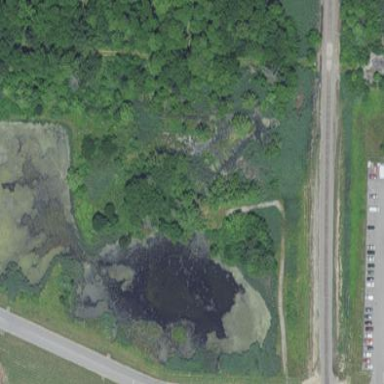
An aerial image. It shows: Pond surrounded by natural water.